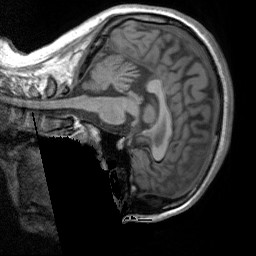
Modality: T1w
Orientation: sagittal
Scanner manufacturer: siemens
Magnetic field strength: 3 T
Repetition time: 1.9 s
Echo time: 0.00267 s